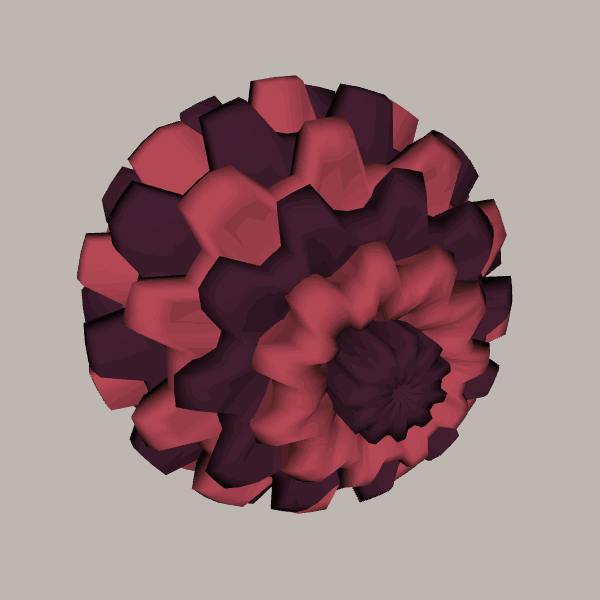
Background: light